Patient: sex M, age 61
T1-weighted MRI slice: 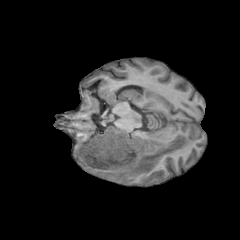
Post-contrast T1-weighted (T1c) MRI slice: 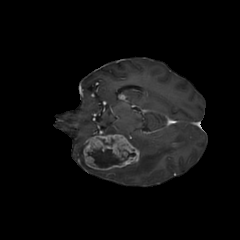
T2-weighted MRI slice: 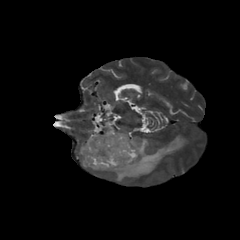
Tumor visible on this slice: yes
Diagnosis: Glioblastoma, IDH-wildtype
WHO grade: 4